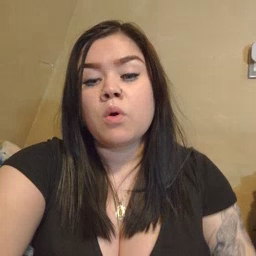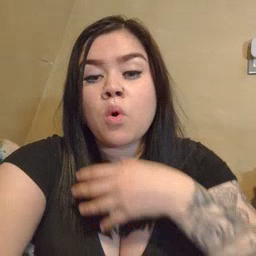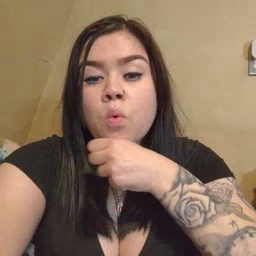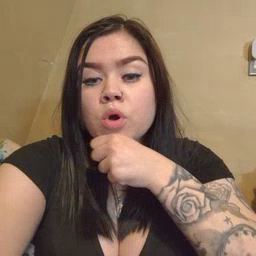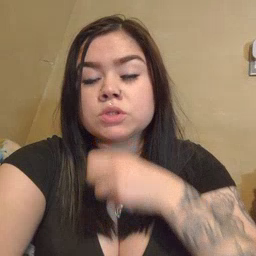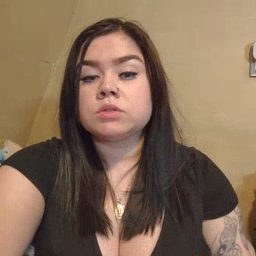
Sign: orange